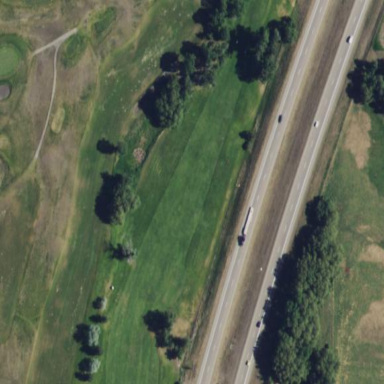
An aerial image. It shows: Golf fairway in the image.